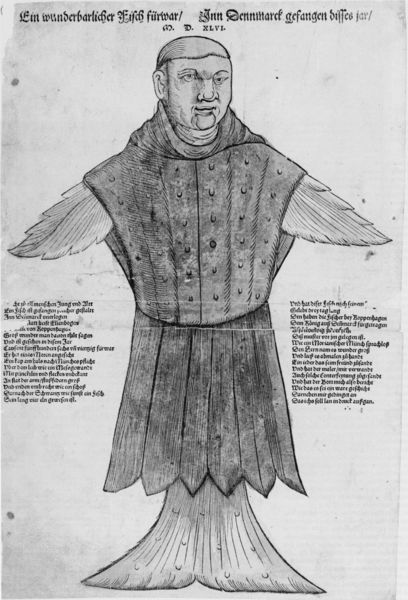
Titel: Ein wunderbarlicher Fisch fürwar
Standort: Zürich.
Institution: Wickiana
Schlagwörter: flügel, kopf, mann, vogel, weiß, grau, haar, holz, ohr, schwarz, skizze, zeichnung, blick, schal, tier, anzug, arm, arme, federn, gesicht, kragen, mensch, ärmel, vieh, figur, gewand, haare, kutte, schwanz, schrift, grafik, graphik, spalten, karikatur, deutsch, panzer, buch, kohle, druck, radierung, illustration, karrikatur, text, zeitung, überschrift, habit, rüstung, puppe, kohlezeichnung, buchseite, chinesisch, fisch, wesen, fabelwesen, mönch, luther, plissee, chimäre, horror, beschreibung, flossen, monster, flosse, wissenschaft, vogelmann, fantasiewesen, tiermensch, schwaz, tonsur, buchmalerei, seriendruck, fischschwanz, amputiert, kreatur, rundes gesicht, keine arme, mann+mönch, mutation, vgogel, ein wunderbarlicher, vogel oder fisch, mönch als fisch, armamputiert, vorgelkleid, fischkleid